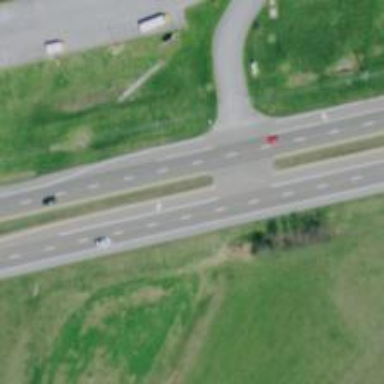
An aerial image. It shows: Trunk highway.